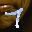
Label: 7